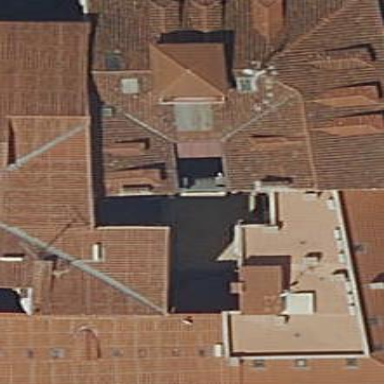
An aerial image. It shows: The apartments building with brown roof.